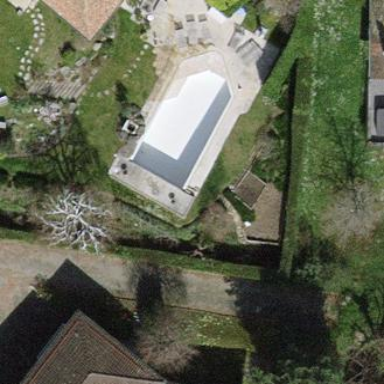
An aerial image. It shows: Swimming pool located in leisure land.